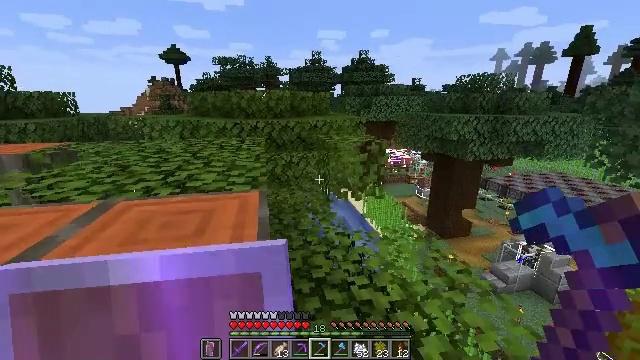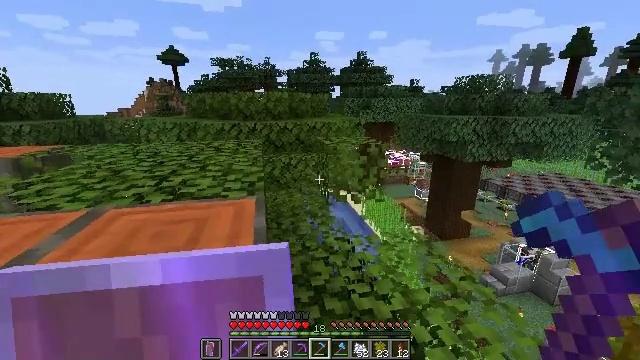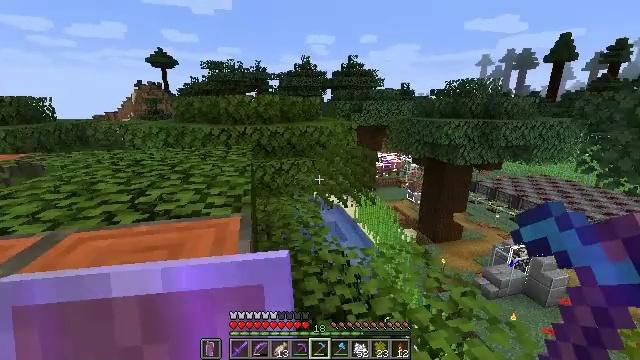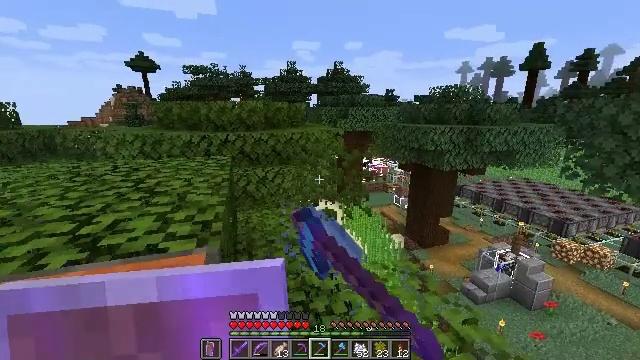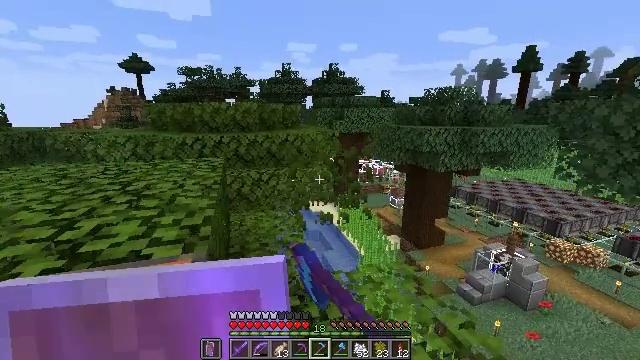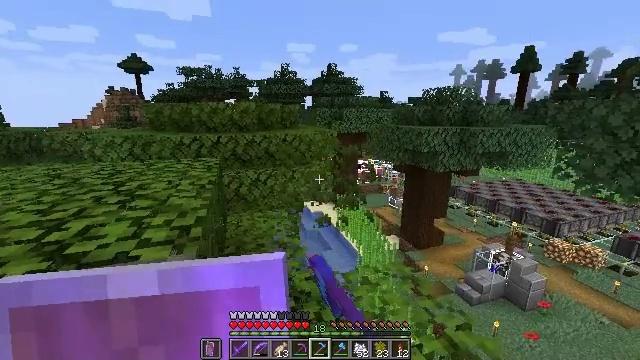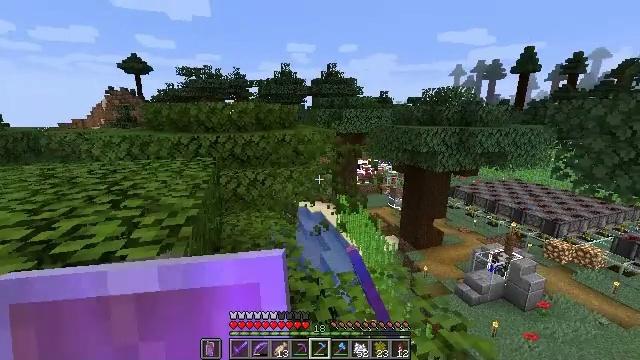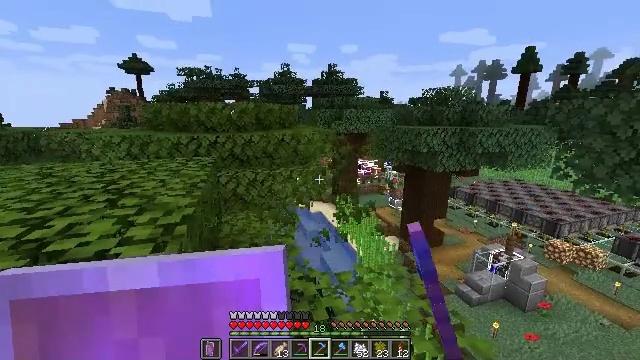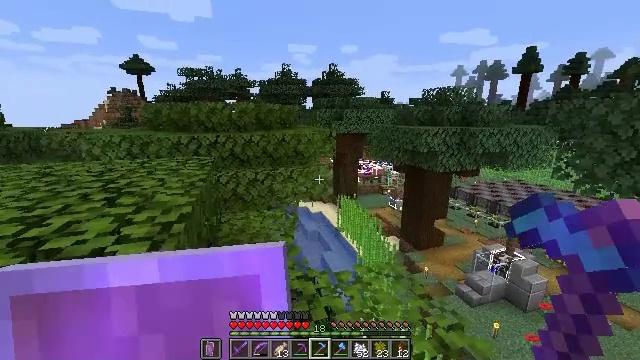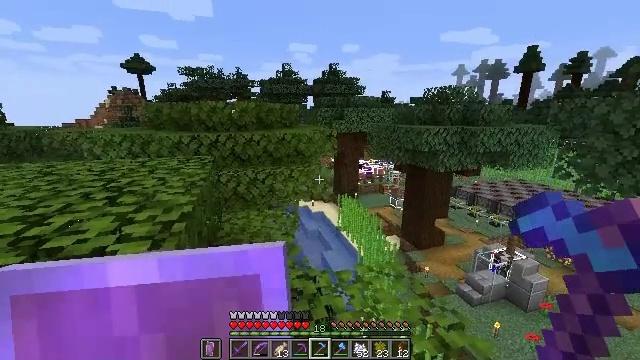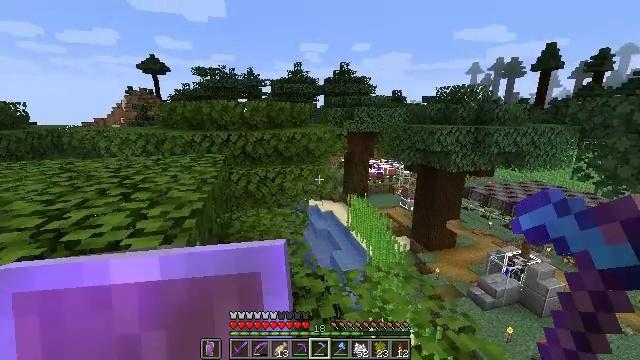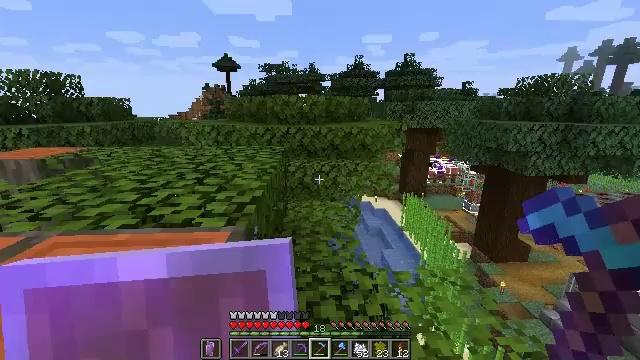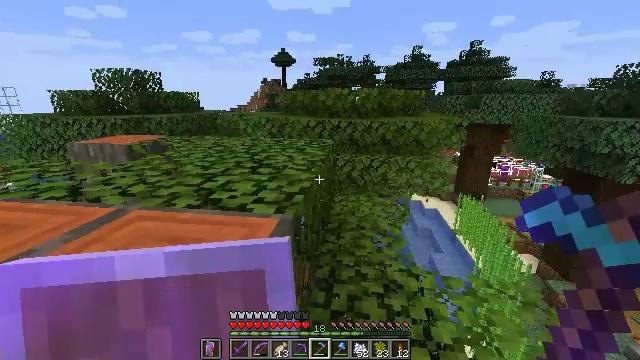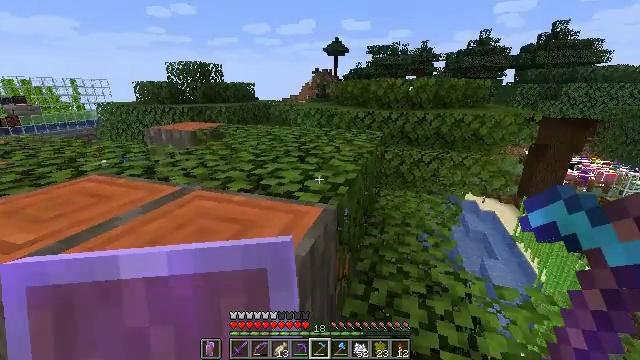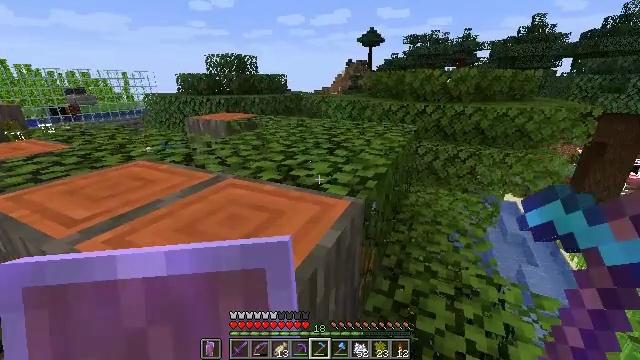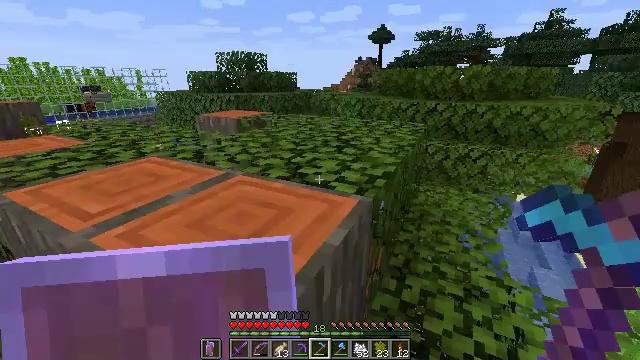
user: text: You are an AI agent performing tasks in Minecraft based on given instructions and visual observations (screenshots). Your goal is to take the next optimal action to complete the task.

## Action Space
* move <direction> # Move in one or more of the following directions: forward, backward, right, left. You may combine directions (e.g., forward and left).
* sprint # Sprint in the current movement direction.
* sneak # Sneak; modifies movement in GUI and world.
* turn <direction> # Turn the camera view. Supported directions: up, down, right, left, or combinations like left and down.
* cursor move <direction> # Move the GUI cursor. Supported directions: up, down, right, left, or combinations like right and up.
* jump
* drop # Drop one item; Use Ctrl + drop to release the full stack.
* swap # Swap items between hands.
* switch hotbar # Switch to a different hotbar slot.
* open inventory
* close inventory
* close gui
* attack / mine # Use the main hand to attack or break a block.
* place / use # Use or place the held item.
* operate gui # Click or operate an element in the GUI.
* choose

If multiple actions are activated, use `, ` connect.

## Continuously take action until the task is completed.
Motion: motion action
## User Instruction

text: Break the acacia leaves to collect them.
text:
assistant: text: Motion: move forward, attack / mine
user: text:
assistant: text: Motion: move forward, turn right, attack / mine
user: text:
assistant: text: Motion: move forward, turn right and up, attack / mine
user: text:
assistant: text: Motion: move forward, attack / mine
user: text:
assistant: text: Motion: move forward, attack / mine
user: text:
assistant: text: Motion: attack / mine
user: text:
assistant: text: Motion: attack / mine
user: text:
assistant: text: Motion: attack / mine
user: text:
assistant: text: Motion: attack / mine
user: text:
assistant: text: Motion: turn left
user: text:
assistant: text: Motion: turn left and down
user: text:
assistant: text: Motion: turn left and down
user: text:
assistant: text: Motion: turn left and down
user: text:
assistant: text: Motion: turn left and down
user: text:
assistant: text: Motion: turn left
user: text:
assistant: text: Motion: turn left
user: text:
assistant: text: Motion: turn left
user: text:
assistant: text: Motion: attack / mine
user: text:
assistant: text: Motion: attack / mine
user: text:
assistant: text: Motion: attack / mine
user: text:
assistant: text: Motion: turn right and up, attack / mine
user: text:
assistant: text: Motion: turn right and up, attack / mine
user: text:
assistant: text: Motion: turn right, attack / mine
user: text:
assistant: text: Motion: turn right, attack / mine
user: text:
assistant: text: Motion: attack / mine
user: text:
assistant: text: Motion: attack / mine
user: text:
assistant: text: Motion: attack / mine
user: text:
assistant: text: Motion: attack / mine
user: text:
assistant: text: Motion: attack / mine
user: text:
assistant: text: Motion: turn left, attack / mine